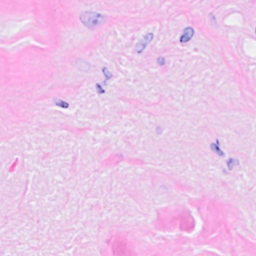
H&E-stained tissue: Breast